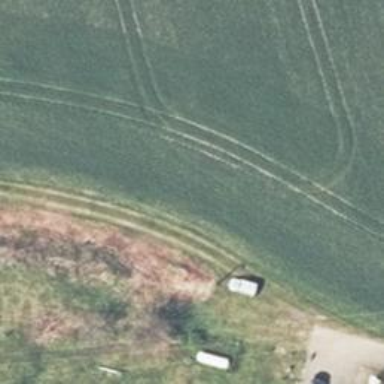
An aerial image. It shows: Track with grade 3 tracktype.